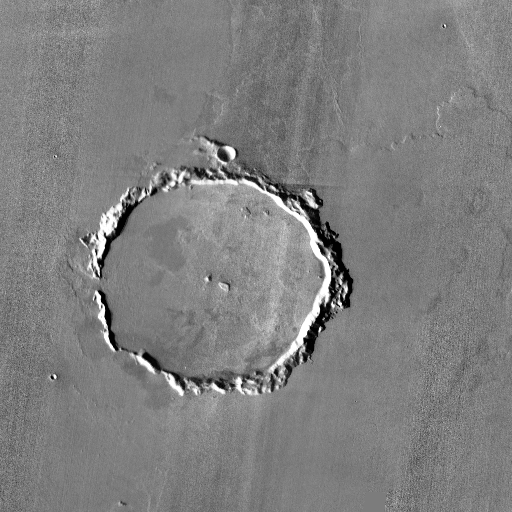
Crater classes present: Background, Other, Buried